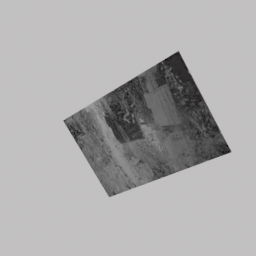
Label: decoration